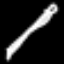
Label: pencil